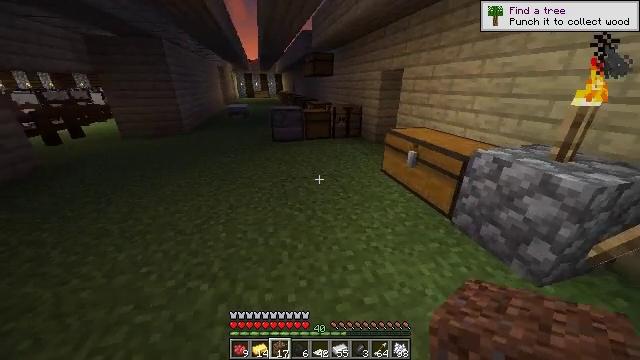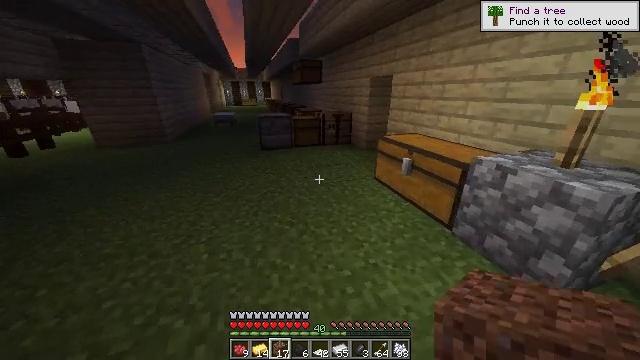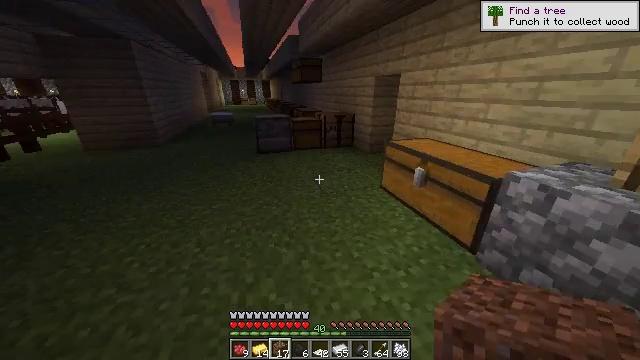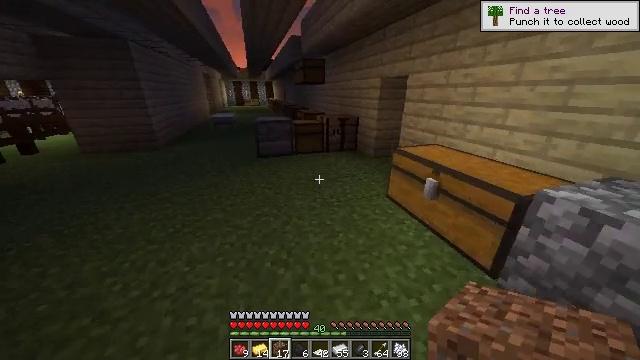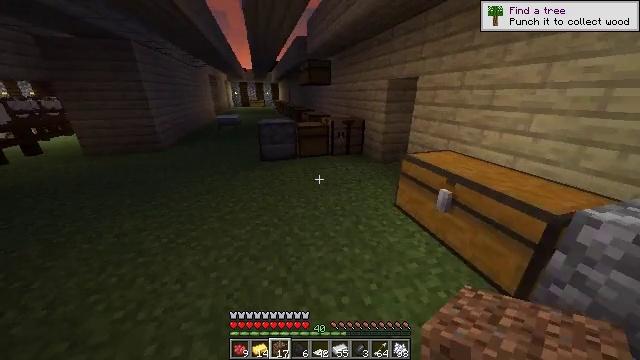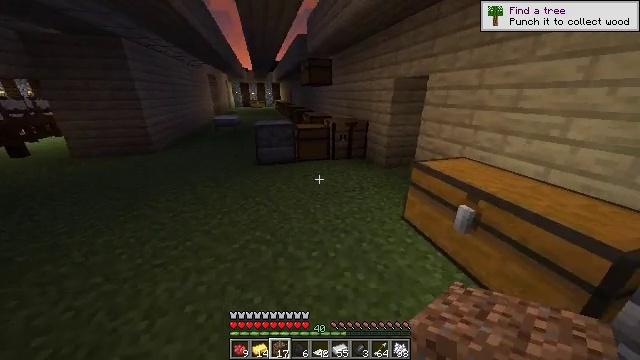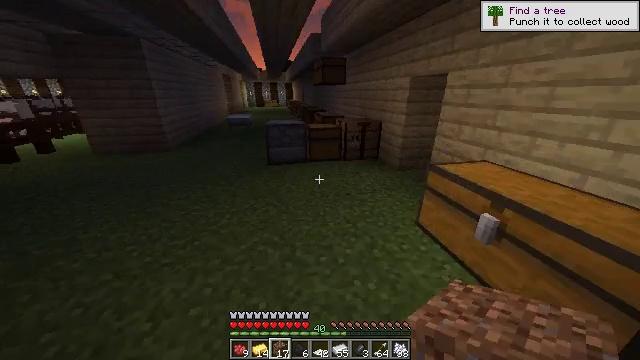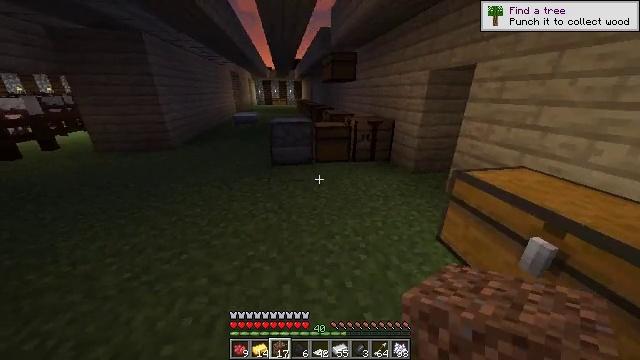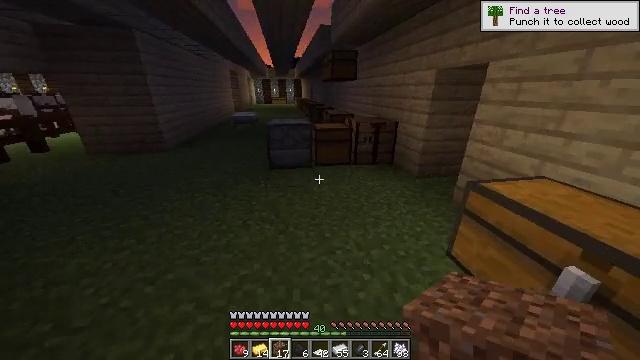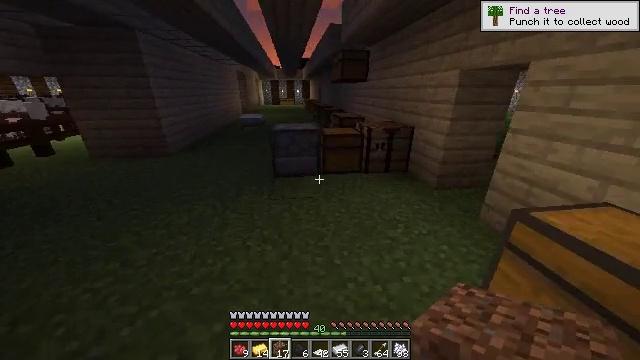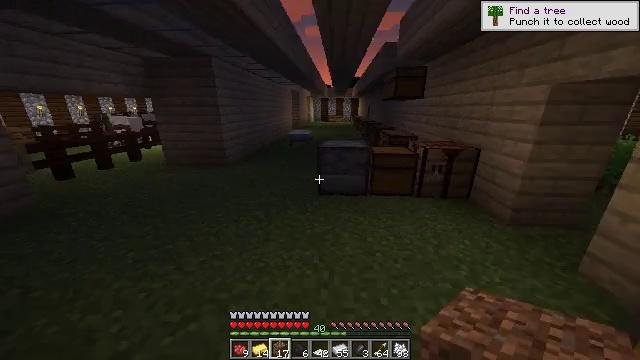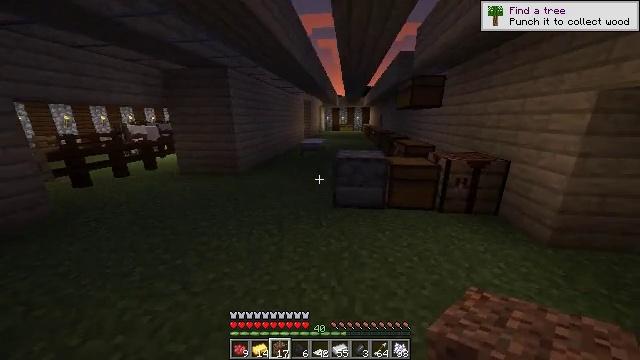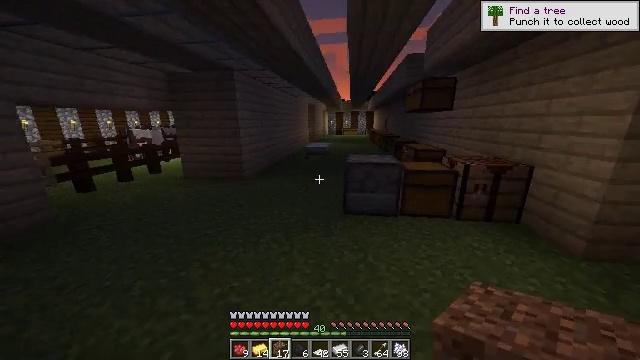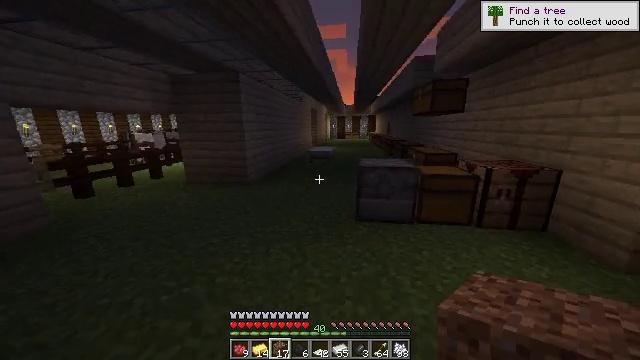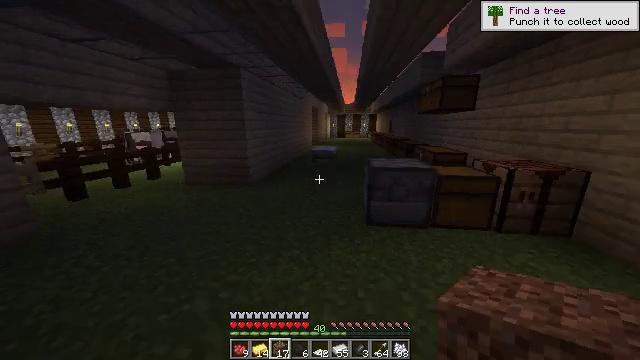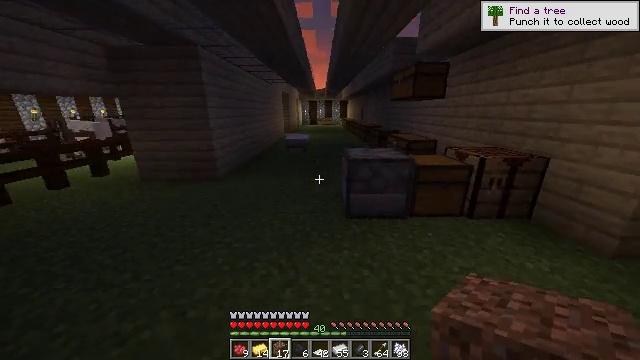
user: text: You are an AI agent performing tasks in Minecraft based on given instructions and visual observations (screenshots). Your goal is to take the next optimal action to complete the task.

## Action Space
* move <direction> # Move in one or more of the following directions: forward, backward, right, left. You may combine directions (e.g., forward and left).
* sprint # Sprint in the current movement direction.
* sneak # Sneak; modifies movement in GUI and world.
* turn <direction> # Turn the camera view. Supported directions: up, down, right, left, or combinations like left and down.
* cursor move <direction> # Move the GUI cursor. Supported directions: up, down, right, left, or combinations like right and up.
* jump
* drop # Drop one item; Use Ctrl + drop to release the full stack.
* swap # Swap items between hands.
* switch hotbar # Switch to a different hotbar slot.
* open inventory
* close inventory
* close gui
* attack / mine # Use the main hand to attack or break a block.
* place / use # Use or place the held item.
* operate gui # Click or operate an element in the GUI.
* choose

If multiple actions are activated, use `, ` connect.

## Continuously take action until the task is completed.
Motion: motion action
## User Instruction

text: Use the crafting table to make a gold block.
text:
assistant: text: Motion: move forward, sprint, turn right and up
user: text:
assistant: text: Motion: move forward, sprint
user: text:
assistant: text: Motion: move forward, sprint
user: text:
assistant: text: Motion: move forward, sprint, turn left
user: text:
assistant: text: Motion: move forward
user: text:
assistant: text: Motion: move forward, turn left
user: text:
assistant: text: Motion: move forward, turn left
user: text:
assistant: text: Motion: move forward
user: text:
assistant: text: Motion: move forward, turn left
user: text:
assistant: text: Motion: move forward and move left, turn left and up
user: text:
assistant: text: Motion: move forward and move left, turn left and up
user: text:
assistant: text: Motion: move forward and move left
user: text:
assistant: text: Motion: move forward and move left
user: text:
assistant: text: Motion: move forward
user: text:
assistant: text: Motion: move forward, turn right and down
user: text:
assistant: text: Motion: move forward, turn right and down
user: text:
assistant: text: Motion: move forward and move left, turn right
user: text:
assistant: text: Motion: move forward and move left
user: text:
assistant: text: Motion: move forward and move left
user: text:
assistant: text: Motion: move forward and move left
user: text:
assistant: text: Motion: move forward and move left
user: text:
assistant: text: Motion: move forward and move left
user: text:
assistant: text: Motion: move forward and move left
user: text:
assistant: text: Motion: move forward and move left, turn right
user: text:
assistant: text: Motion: move forward and move left, turn right and up
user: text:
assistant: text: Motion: move forward and move left, turn up
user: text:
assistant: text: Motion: move forward and move left
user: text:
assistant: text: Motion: move forward
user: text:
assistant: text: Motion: move forward
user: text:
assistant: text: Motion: move forward